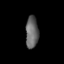
Tissue: lung
Cell type: Others
Senescence score: 0.2059
Nuclear area (px): 399
Mean DAPI intensity: 100.659